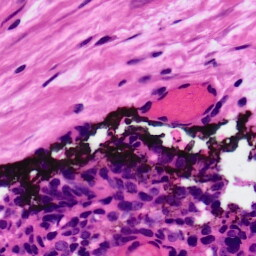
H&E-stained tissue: Ovarian